Question: I wrote a method that takes an array of numbers, adds the number 2 to it, and then returns an array of strings.
'''
def add_two(array)
new_array = array.map{|x| "#{x} + 2 = #{x + 2}"}
new_array.to_s
end
'''
The following is a test result:

I have an unwanted '\' in my return. I am trying to figure out where the '\' is coming from. Can someone point me in the right direction?
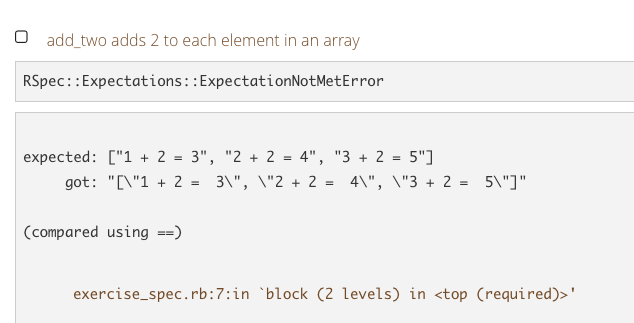
Answer: It is coming from 'to_s' that you have at the end. You are converting an array of strings (which is presumably already what you want) into a single string that contains double quotations (which must be escaped by '\'). To fix it, just remove your line with 'to_s'.